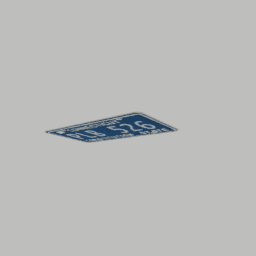
Label: mechanical